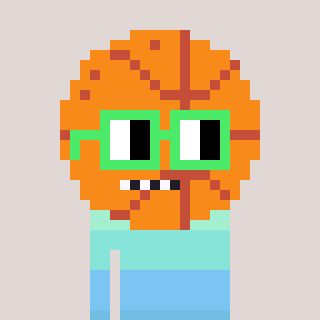
a pixel art character with square light green glasses, a basketball-shaped head and a bege-colored body on a warm background